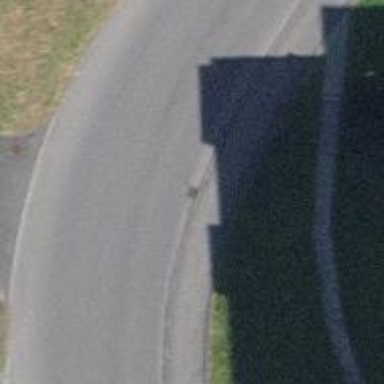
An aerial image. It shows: Sidewalk along the footway.